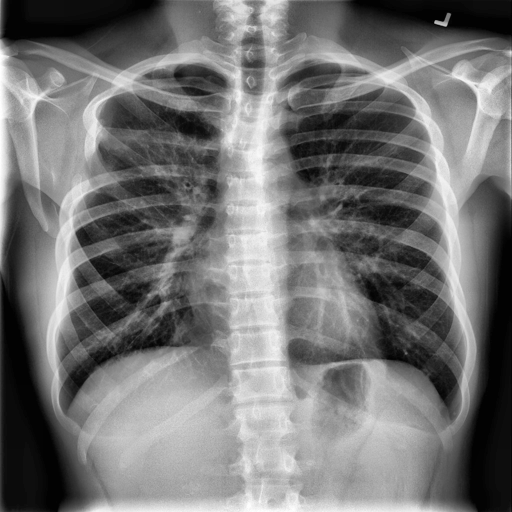
Finding: NORMAL